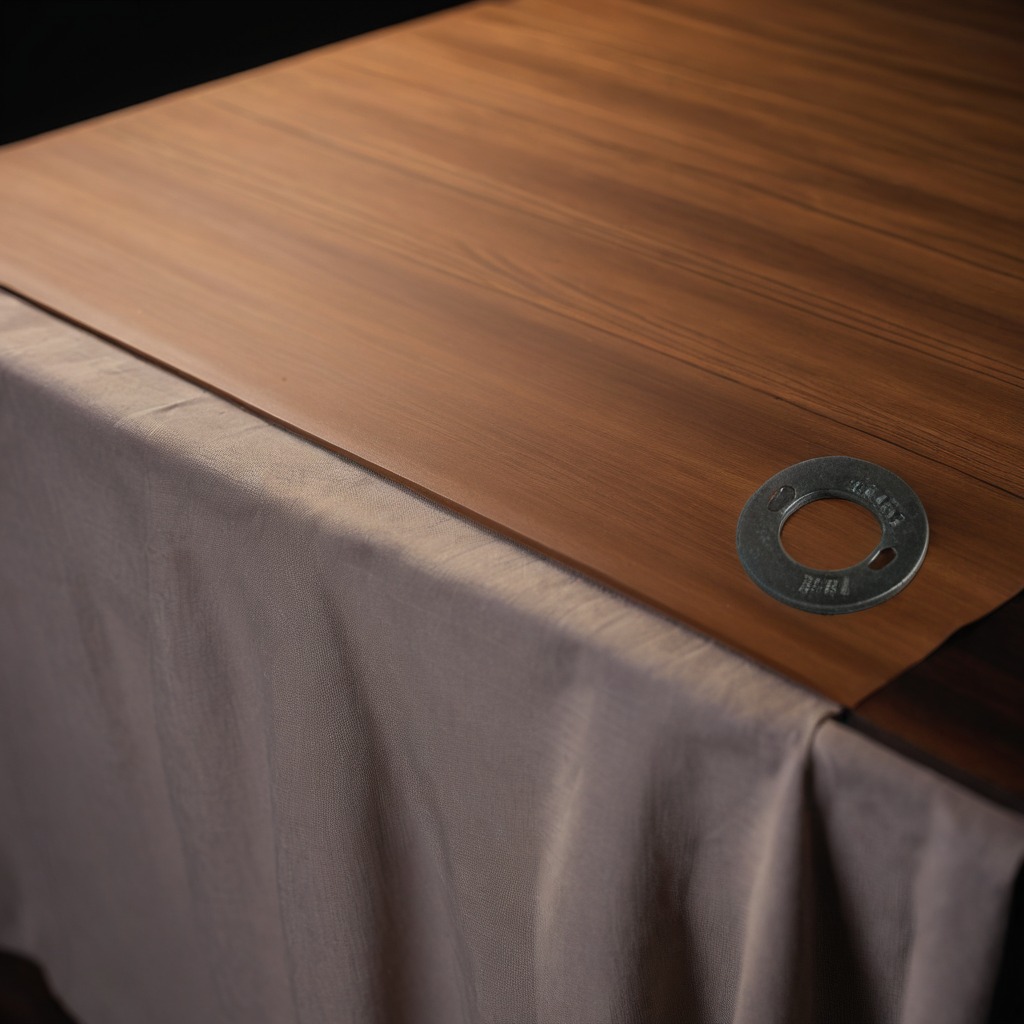
A flat metal washer is lying on the wooden table.